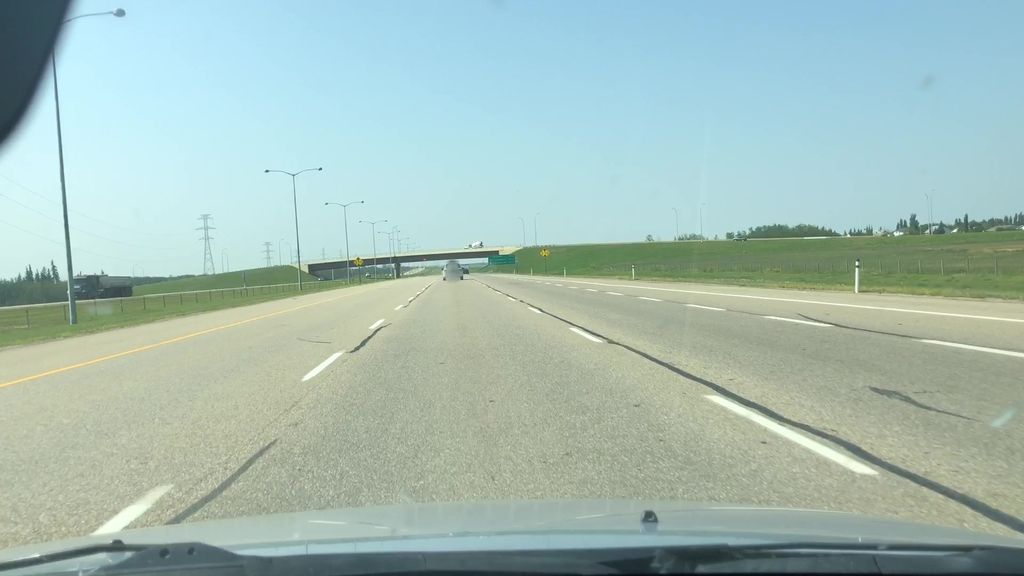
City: edmonton